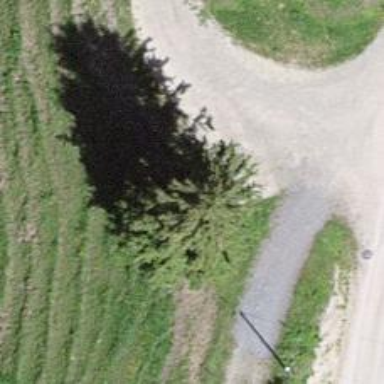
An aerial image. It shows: Evergreen needle-leaved tree typically found in agricultural areas.